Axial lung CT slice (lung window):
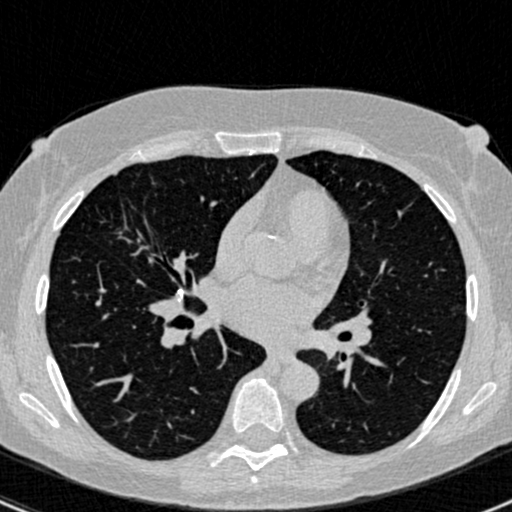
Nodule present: yes
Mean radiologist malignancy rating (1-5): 1